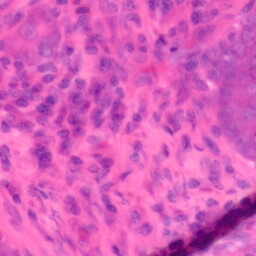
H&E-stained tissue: Colon